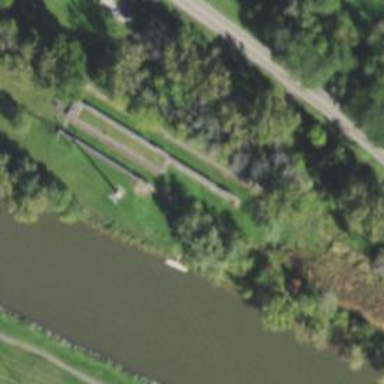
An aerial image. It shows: Lock gate on waterway.